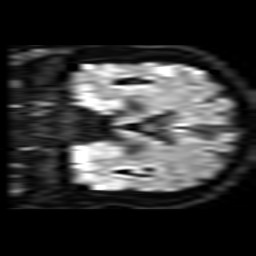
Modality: TRACE
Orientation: coronal
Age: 66
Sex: male
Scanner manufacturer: philips
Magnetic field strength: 3 T
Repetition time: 3.946 s
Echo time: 0.06104 s